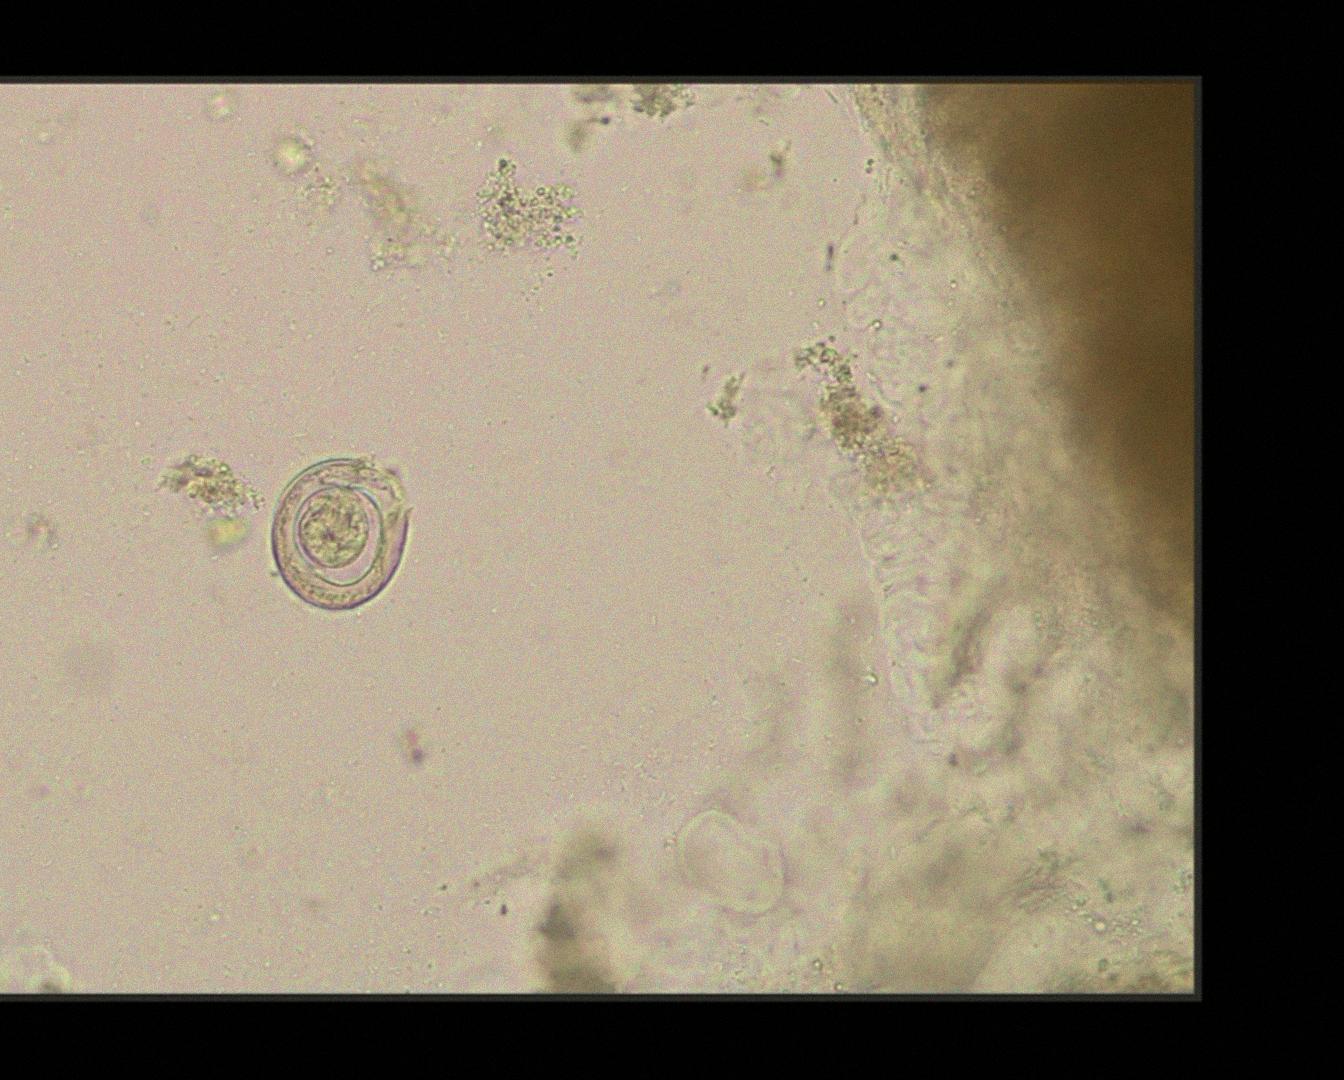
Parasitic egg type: Hymenolepis nana